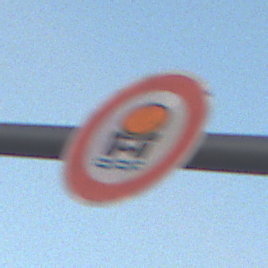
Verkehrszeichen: VerbotFahrzeugeWassergefaehrdenderLadung
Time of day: SunriseSunset
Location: Outdoor (Nature)
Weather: Clear
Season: NotSpecified
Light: Natural